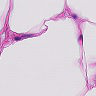
Metastatic tissue present: no